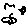
Label: bird